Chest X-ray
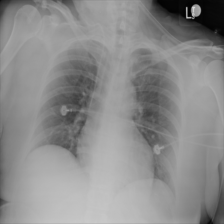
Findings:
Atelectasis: negative
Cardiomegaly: negative
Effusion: negative
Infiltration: negative
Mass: negative
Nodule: negative
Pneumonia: negative
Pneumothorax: negative
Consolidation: negative
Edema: negative
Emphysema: negative
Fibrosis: negative
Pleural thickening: negative
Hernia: negative